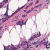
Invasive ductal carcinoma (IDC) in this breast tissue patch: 1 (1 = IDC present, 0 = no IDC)